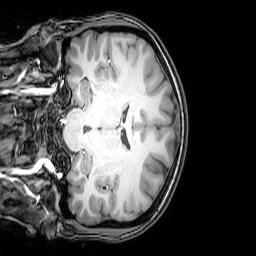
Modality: T1w
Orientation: coronal
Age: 26
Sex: female
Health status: healthy
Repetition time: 0.081 s
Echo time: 0.037 s